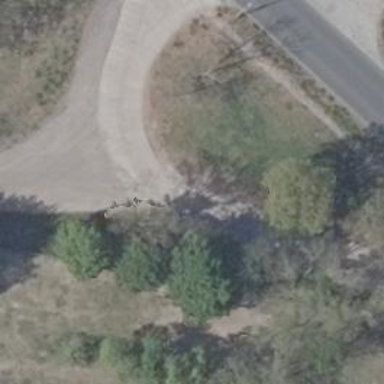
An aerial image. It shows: Service road with surface made of concrete plates.